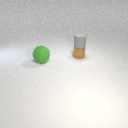
small gray rubber cylinder above small brown metal cylinder